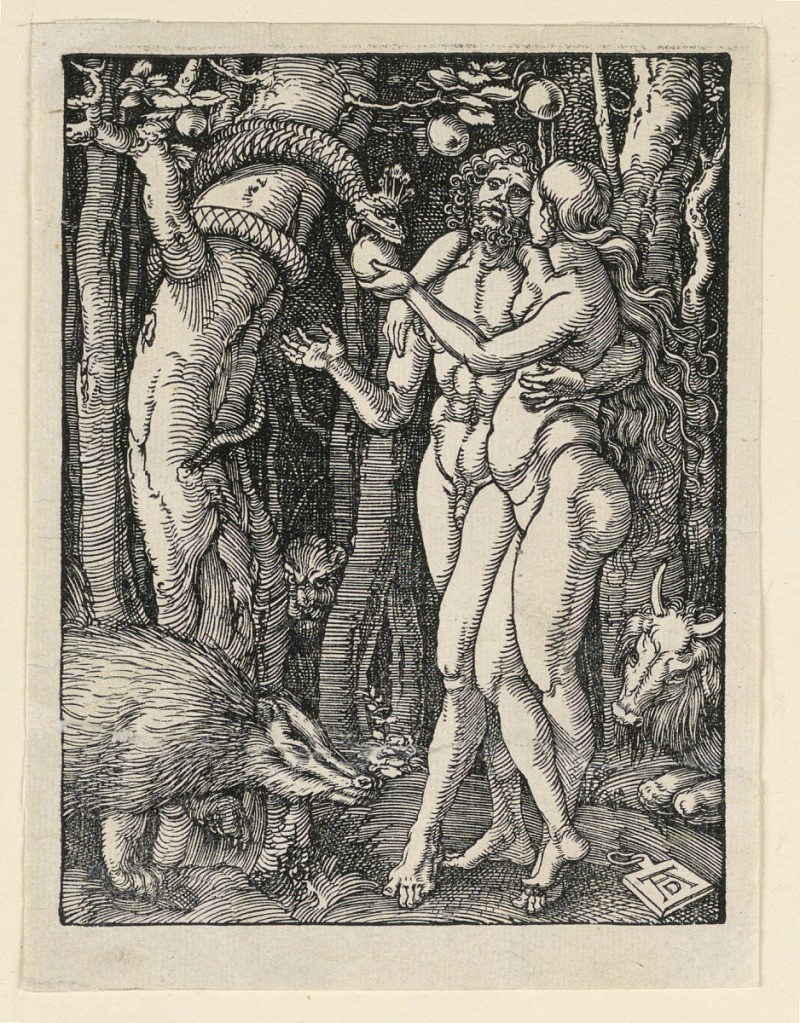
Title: Adam and Even, from The Little Passion Series
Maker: Albrecht Dürer, German, 1471–1528
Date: ca. 1509–1511
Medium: Woodcut on paper
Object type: Print
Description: Adam and Eve stand at right, their arms about each other. Eve holds an apple in her left hand which she proffers to a snake entwined about a tree, left. Monogram of Dürer on tablet, lower right.